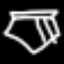
Label: diamond